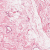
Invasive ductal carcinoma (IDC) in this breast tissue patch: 0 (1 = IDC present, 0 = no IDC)